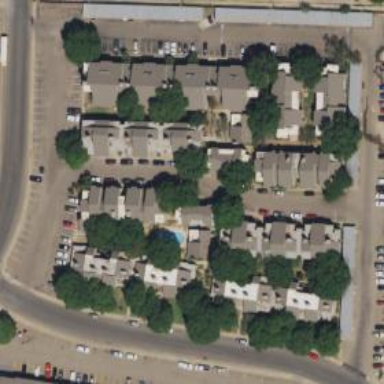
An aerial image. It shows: Residential area with apartments.